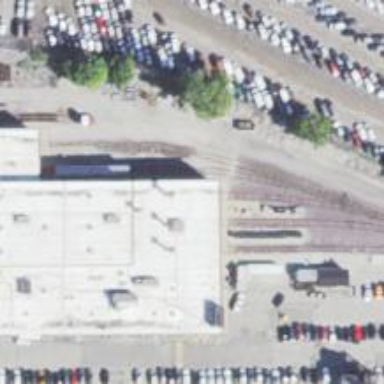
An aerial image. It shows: Railway yard in service.